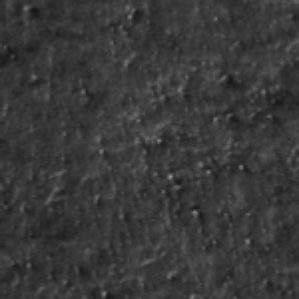
Label: frost